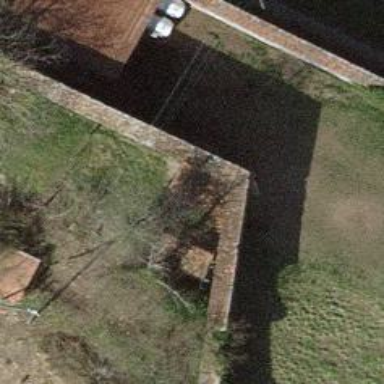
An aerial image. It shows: City wall serving as barrier.